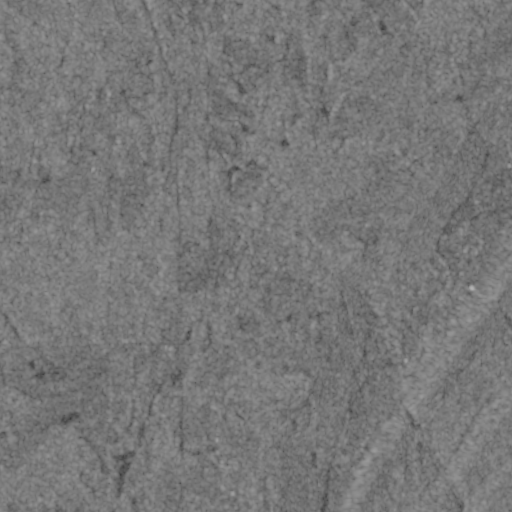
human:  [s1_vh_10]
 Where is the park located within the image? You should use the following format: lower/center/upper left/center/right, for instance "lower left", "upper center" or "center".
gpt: The park is located in the lower right of the image.
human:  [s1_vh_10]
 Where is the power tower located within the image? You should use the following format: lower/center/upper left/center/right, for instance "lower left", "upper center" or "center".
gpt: The power tower is located in the lower left of the image.
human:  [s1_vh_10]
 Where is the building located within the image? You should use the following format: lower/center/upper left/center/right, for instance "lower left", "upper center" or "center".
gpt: The building is located in the center left of the image.
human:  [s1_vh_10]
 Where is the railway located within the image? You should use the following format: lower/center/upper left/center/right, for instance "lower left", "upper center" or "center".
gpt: The railway is located in the right of the image.
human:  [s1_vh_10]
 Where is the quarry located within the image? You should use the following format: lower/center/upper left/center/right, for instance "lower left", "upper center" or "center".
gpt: There is no quarry in the image.

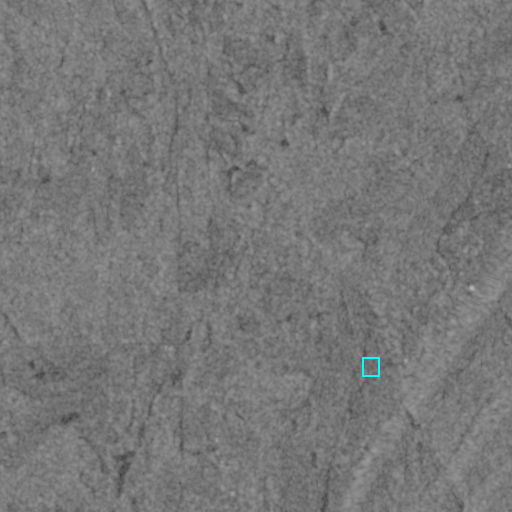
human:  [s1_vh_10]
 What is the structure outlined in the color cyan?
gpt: The structure outlined in cyan is a park.
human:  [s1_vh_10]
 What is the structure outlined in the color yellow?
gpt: There is no yellow outline.